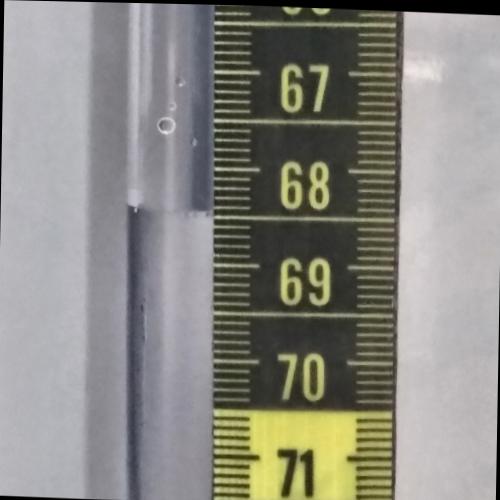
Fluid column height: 68.4 cm